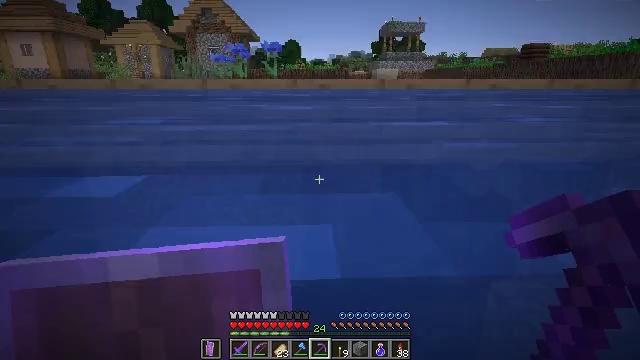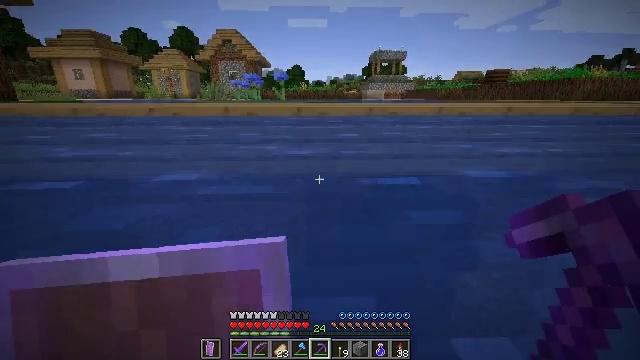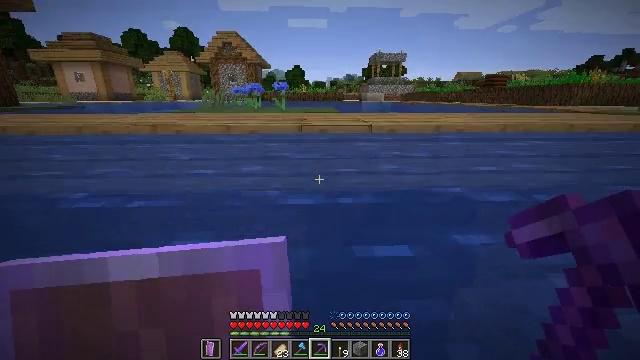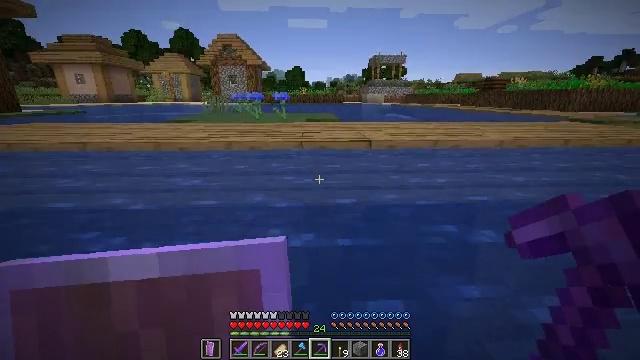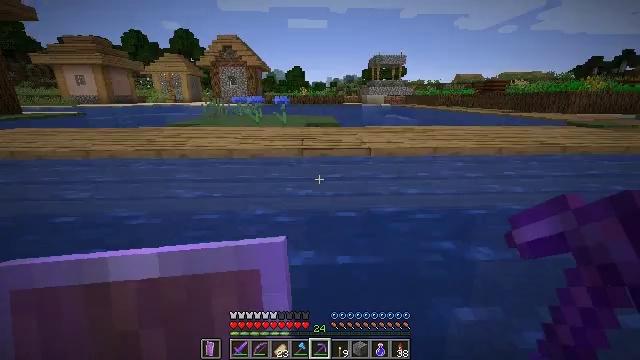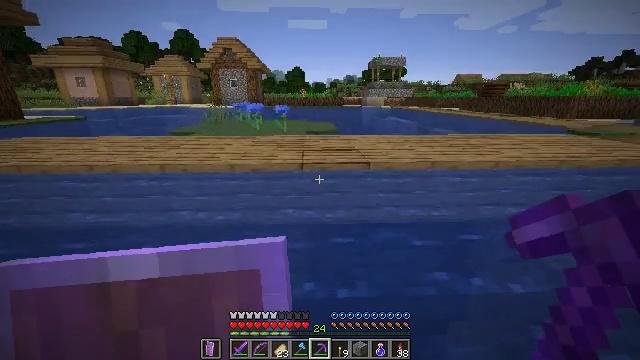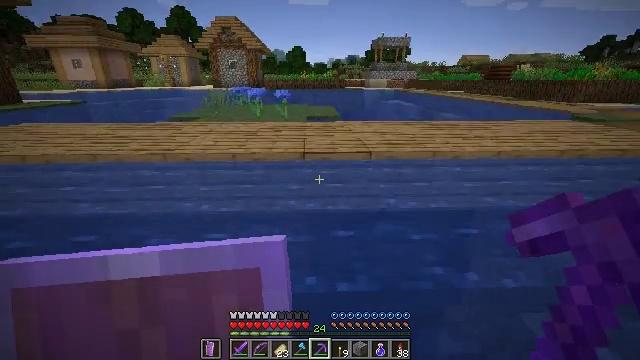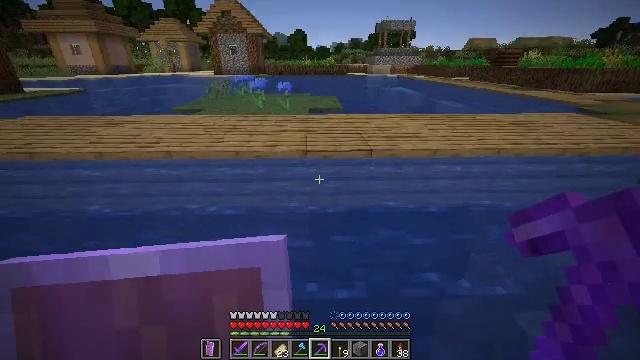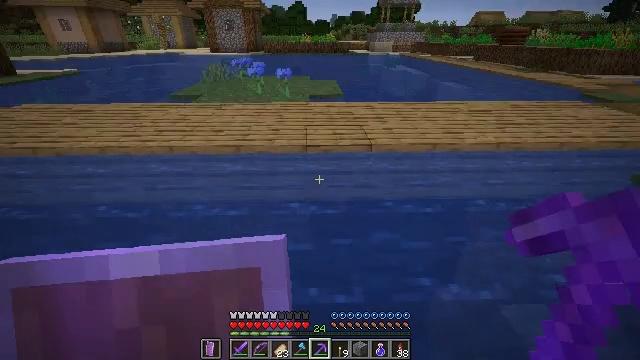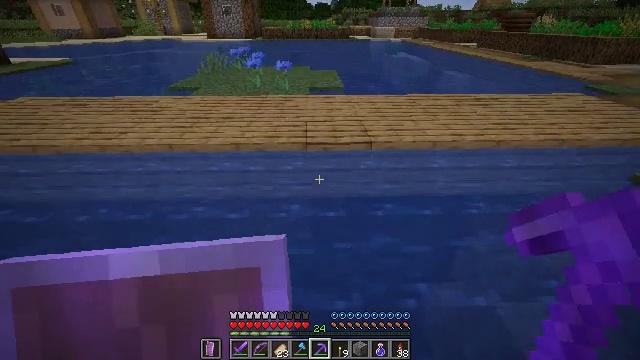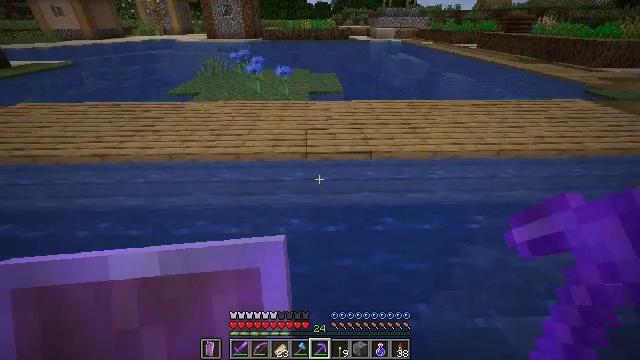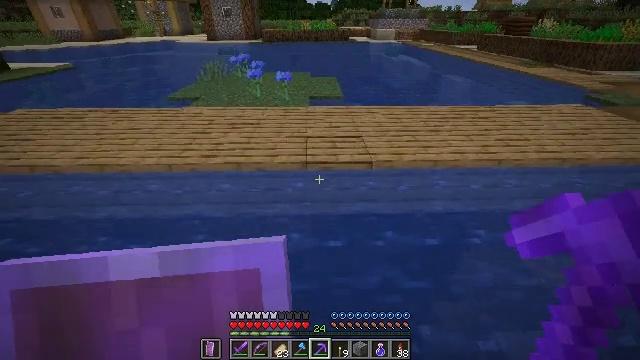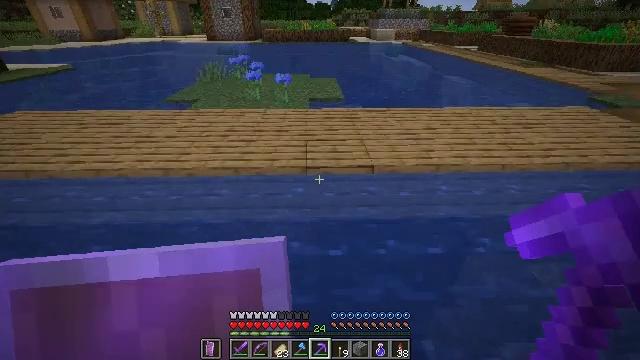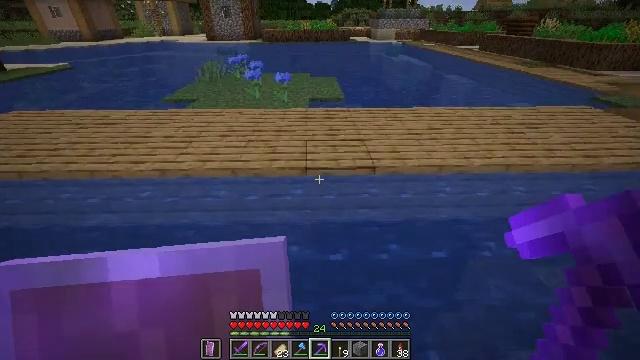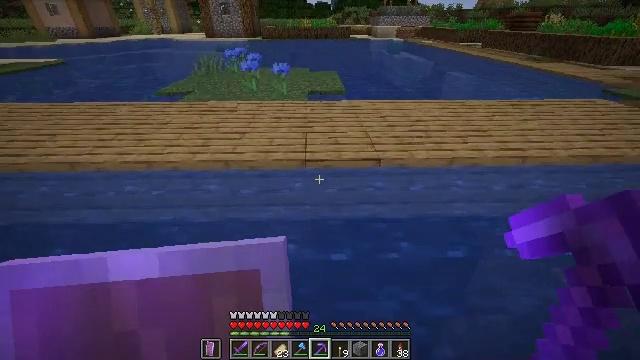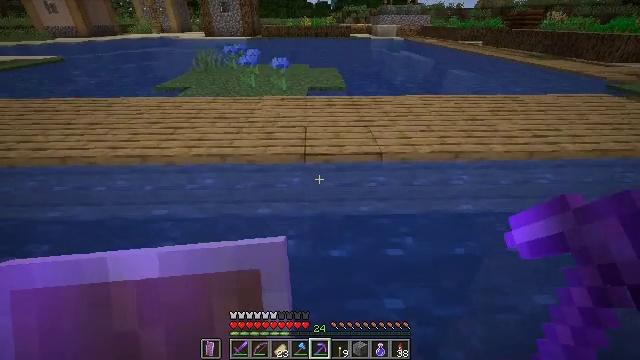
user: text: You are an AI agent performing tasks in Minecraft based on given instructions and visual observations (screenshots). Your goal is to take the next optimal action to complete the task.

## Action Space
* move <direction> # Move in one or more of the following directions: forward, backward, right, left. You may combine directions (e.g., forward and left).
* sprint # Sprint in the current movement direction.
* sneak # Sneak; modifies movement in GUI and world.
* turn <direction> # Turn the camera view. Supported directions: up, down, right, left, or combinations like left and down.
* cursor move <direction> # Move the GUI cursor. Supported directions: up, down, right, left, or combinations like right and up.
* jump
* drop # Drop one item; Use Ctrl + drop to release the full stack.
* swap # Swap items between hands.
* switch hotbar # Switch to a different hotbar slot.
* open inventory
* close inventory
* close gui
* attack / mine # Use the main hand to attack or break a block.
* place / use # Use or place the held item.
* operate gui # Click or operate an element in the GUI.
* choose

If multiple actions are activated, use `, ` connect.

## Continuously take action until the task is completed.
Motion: motion action
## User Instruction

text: Pick up the white bed by breaking it.
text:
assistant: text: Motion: jump
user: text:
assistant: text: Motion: jump
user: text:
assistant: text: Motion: jump
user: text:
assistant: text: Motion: jump
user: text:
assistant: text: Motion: jump
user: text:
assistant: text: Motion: turn down, jump
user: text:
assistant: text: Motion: turn down, jump
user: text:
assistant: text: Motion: move forward, turn down, jump
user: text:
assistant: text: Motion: move forward, turn down, jump
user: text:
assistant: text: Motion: move forward, jump
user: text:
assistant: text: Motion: move forward, jump
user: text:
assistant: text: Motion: move forward, jump
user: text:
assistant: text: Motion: move forward, jump
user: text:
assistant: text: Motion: move forward, jump
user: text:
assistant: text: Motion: move forward, jump
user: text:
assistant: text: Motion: move forward
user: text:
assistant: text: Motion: move forward
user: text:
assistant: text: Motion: move forward
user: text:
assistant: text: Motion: move forward, turn right
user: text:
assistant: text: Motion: move forward, turn right
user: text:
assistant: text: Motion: move forward, turn right
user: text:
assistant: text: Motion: move forward, turn right and down
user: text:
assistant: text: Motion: move forward, turn right and down
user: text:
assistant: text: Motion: move forward, turn right and down
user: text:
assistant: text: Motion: move forward, turn right and down
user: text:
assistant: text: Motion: move forward, turn down
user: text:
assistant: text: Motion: move forward
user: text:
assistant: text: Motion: move forward
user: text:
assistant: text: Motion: move forward, jump
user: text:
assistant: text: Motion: move forward, jump